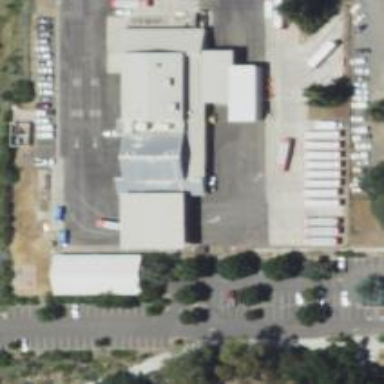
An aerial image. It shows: Paved parking area.